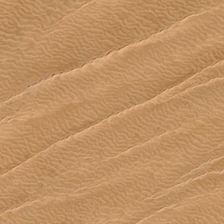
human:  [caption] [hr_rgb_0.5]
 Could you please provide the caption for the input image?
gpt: some ripples are in a piece of desert .

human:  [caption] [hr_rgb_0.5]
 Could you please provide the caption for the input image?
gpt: some ripples are in a piece of desert .

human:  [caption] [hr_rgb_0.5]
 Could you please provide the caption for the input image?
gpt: some ripples are in a piece of desert .

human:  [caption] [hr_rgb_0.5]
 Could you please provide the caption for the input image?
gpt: some ripples are in a piece of desert .

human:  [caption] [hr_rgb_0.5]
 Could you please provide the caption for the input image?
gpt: some ripples are in a piece of desert .